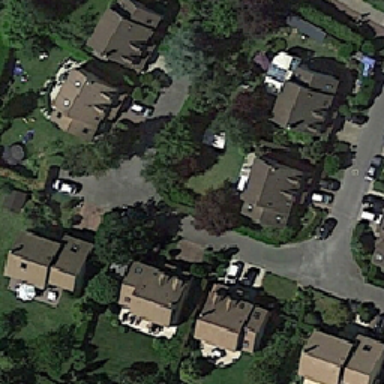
Many houses are surrounded by green plants .